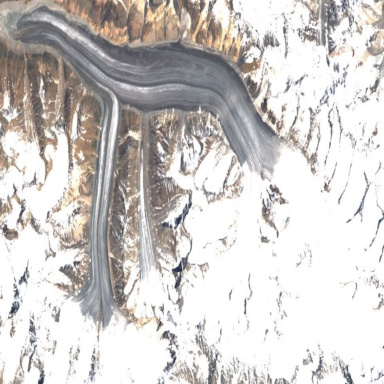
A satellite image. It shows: Stunning view of glacier.